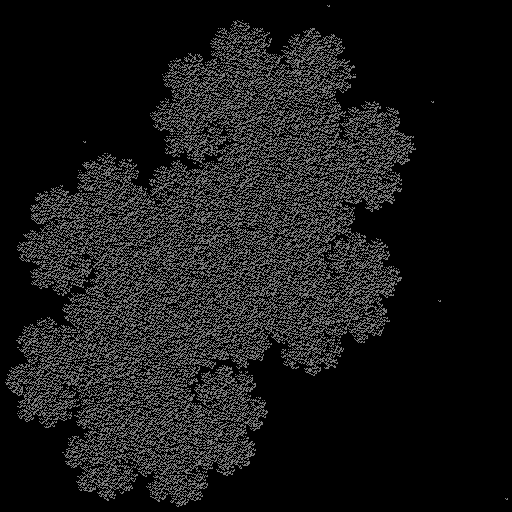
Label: dragon_curve